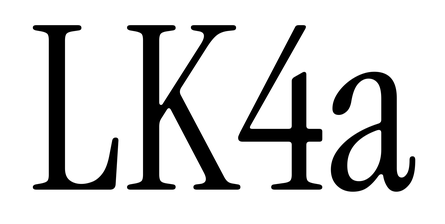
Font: InstrumentSerif-Regular